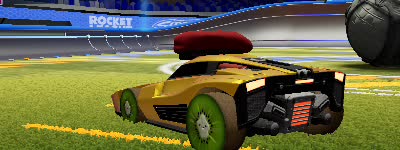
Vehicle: breakout